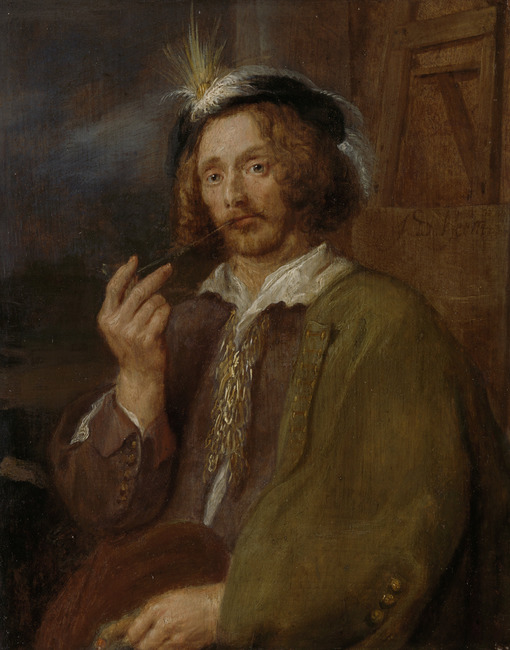
Title: So-called portrait of Jan Davidsz. de Heem (1606-1684)
Artist: circle of Adriaen Brouwer Bron: Fred G. Meijer
Earliest date: 1630
Latest date: 1630
Genre: painting
Iconography: Tobacco
Keywords: man's portrait, artist's portrait, three-quarter length, sitting, head to the left, body facing left, facing front, smoking (activity), beret with feather, mantle, pipe, painting (depicted), easel